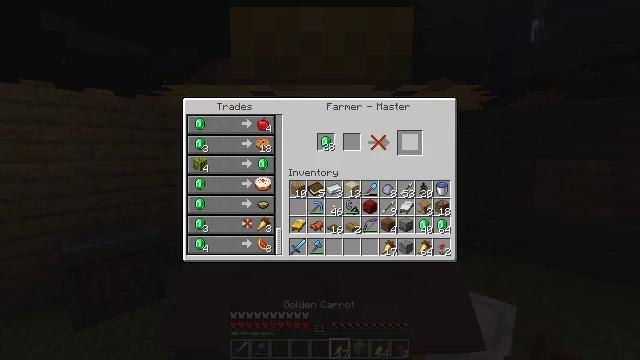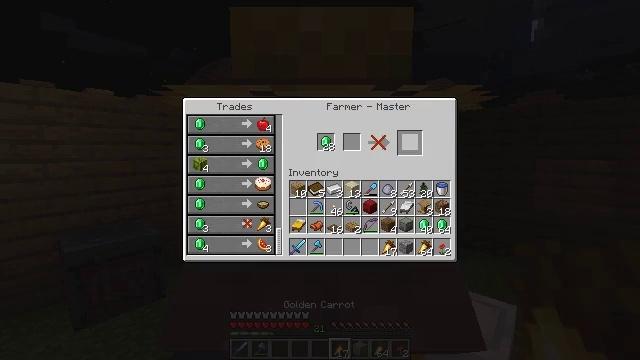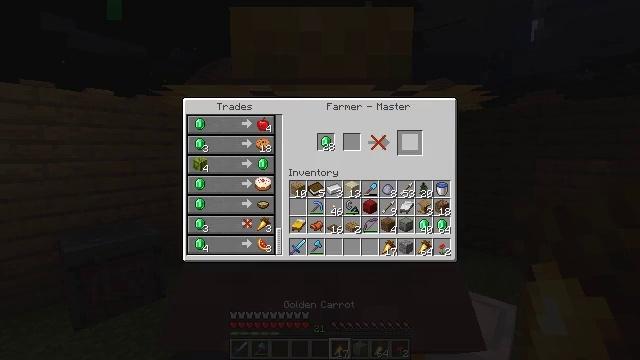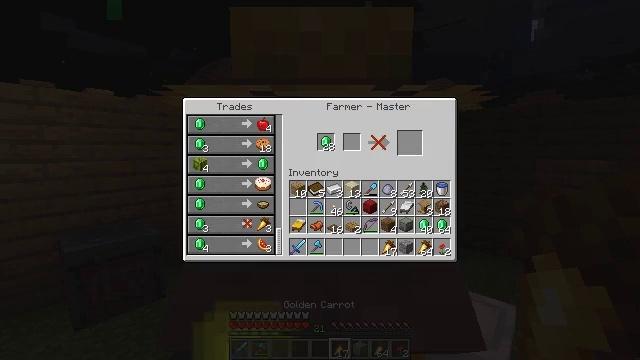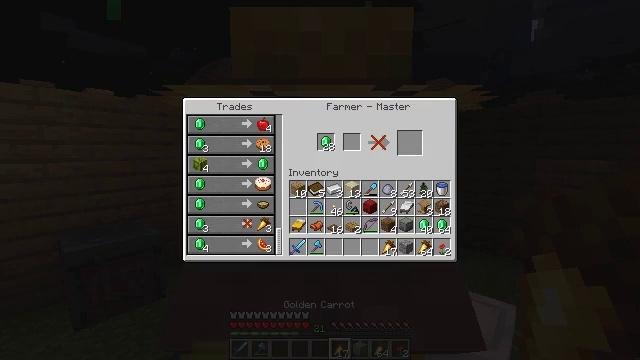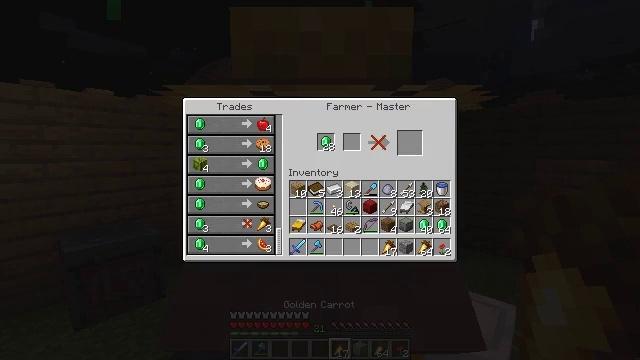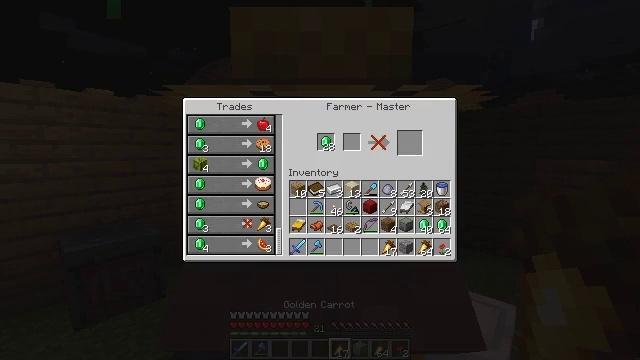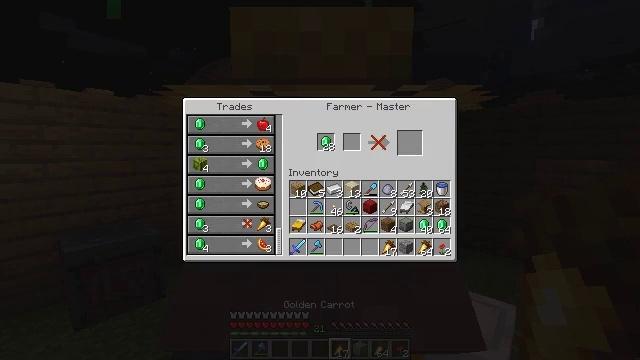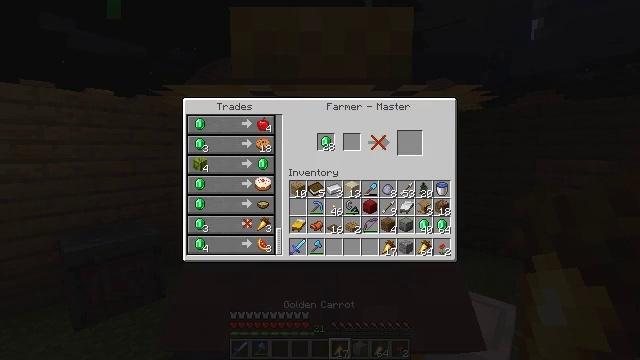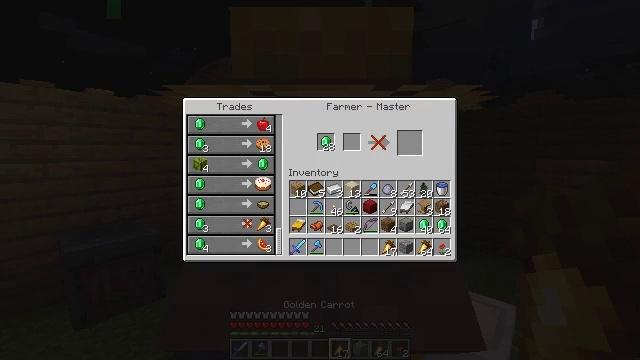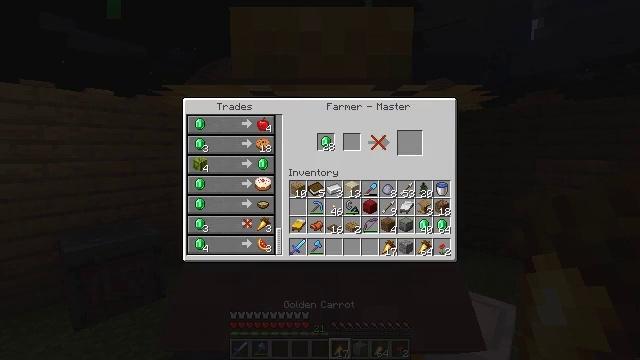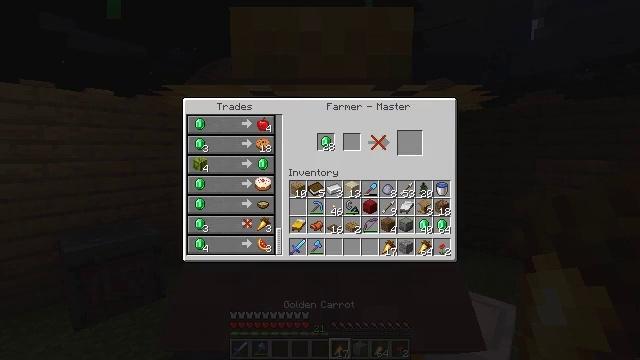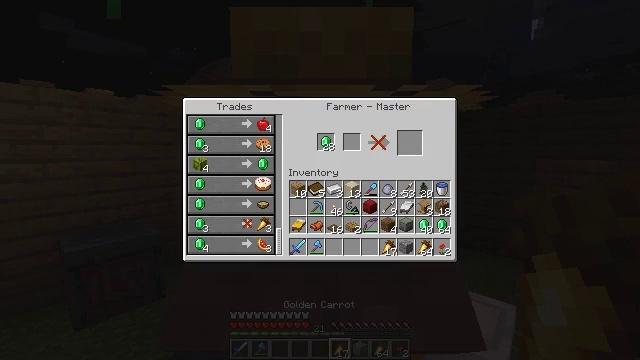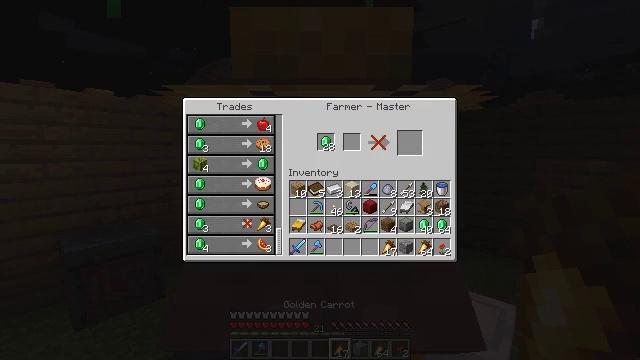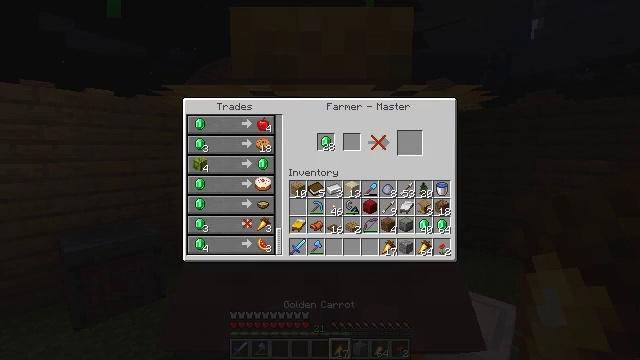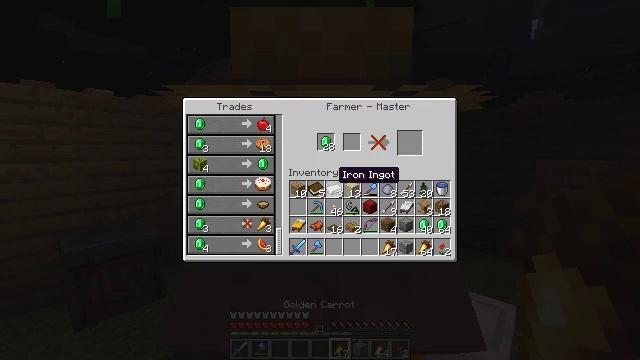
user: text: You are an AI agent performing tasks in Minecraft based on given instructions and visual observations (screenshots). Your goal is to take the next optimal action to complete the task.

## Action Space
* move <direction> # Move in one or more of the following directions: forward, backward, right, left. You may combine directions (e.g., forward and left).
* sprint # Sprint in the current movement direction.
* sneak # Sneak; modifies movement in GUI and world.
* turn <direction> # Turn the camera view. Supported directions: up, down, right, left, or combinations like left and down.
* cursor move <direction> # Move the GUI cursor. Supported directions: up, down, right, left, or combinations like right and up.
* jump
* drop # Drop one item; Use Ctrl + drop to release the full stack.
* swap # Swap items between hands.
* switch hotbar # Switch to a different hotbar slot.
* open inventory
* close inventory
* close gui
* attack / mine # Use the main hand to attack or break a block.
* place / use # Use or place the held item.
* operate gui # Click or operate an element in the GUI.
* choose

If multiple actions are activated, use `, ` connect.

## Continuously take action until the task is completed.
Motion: motion action
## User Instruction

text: Make some bread using three wheat.
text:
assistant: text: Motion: sneak, open gui
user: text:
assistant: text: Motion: sneak
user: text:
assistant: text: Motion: sneak
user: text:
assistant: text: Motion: cursor move left and down
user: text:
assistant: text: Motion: cursor move left and down
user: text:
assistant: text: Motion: cursor move left
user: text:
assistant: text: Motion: no_op
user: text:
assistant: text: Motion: no_op
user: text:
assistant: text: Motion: cursor move left
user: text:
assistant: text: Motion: no_op
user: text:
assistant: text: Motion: no_op
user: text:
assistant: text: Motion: no_op
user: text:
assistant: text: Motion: no_op
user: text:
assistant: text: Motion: no_op
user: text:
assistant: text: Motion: cursor move right and down
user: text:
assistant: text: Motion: cursor move left and down
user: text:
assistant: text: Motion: cursor move left and down
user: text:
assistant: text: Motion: no_op
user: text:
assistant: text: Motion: no_op
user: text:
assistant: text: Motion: no_op
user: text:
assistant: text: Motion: no_op
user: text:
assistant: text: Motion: no_op
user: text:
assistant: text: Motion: no_op
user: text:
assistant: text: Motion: cursor move left and up
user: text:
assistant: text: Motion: cursor move left and up
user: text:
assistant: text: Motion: no_op
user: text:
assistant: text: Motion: no_op
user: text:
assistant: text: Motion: no_op
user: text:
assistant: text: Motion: cursor move right
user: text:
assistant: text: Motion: no_op